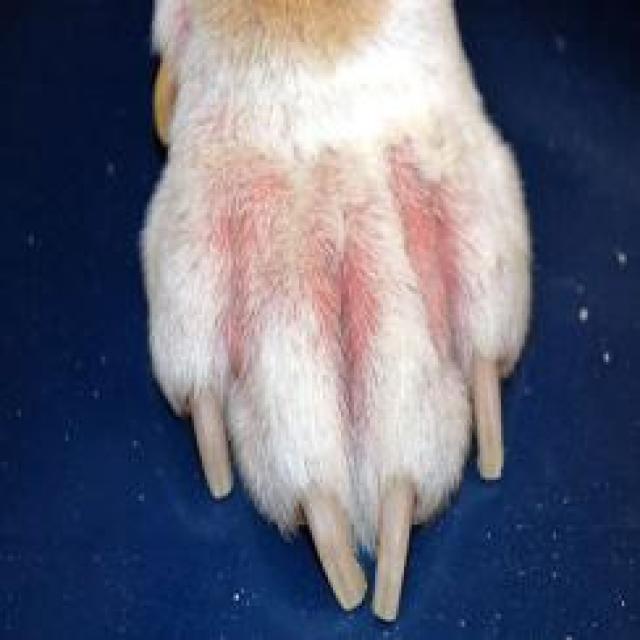
Canine hypersensitivity reaction — allergic skin response with urticaria, erythema, pruritus, and angioedema. May be food, environmental, or flea allergy related.